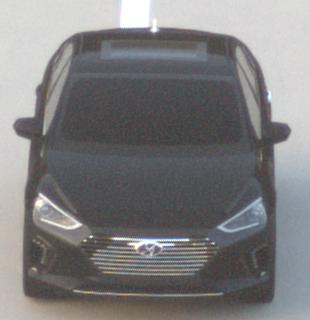
Make: Hyundai
Model: IONIQ Hybrid
Detailed model: IONIQ (AE) Hybrid
Model produced from: 2016/10
Model produced until: 2018/08
Doors: 5
Color: black
Road condition: dry road
Daytime: sunrise or sunset
Contrast: low contrast